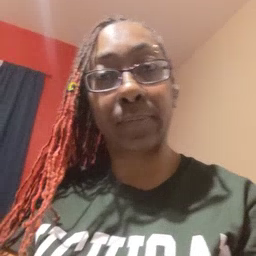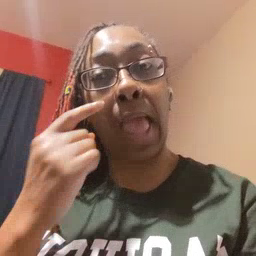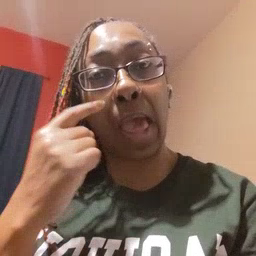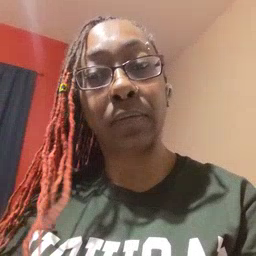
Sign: eye